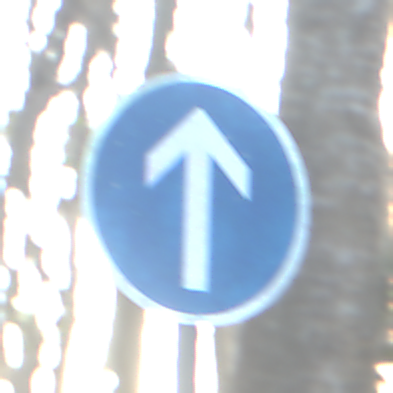
Verkehrszeichen: VorgeschriebeneFahrtrichtungGeradeaus
Umgebung: Outdoor, Nature
Tageszeit: SunriseSunset
Wetter: Clear
Licht: Natural
Jahreszeit: Winter
Kontrast: LowContrast